Question: Level: Beginner
I am developing a GUI with wxPython on Windows 7 OS. I have a question regarding the 'wx.StaticText()'
I would like to have two different colors for a text in a 'wx.StaticText()' field.
How can I achieve that?
For eg: As shown in the image below I need two different parts of a text to have two different colors.

I tried to separate the text into two parts and then applied different colors to them but for some reason the first text fields doesn't appears only second one appears in the GUI. I even tried to use 'pos=()' in 'wx.StaticText()' and other options but nothing worked.
In my code I am creating panels in a loop and then inside the loop I am creating 'wx.StaticText()' fields and adding them to a panel. When the loop completes these panels are ultimately added to a BoxSizer.
The code snippet is given below (Please be advised that I have edited the code below from my actual code. My main idea is to know if my approach will solve this problem or not? My code is working fine for one wx.StaticText field, which prints the values in the panels in a same color.):
'''
k = 0
sizer = wx.BoxSizer(wx.VERTICAL)
for i in locations: #locations is defined in other part of the code
lPanels = 'lPanel'+str(k)
lPanels = wx.Panel(panel2, size=(screenWidth,50))
#panel2 and screenWidth are defined in other part of code.
label0 = str(k+1)+ '. '
label1 = locations[k]
text0 = wx.StaticText(lPanels, -1, label0)
text0.SetForegroundColour('#ffffff')
text1 = wx.StaticText(lPanels, -1, label1)
text1.SetForegroundColour('#000001')
sizer.Add(lPanels, 0, wx.ALL, 5)
k += 1
panel2.SetSizer(sizer)
'''
Is there a better way to approach this problem? Can some one provide a small example? Thank you.
PS: There is a similar kind of an old question <URL>. But it is not answered yet.
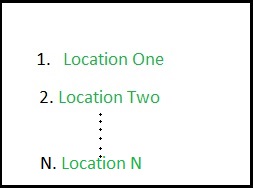
Answer: I believe your "text1" overlap "text0", that is why "the first text fields doesn't appears only second one appears in the GUI" as you said
Please try this:
'''
text0 = wx.StaticText(lPanels, -1, label0, pos=(0,0))
text0.SetForegroundColour('BLACK')
text1 = wx.StaticText(lPanels, -1, label1, pos=(50,0))
text1.SetForegroundColour('BLUE')
'''
EDIT:
Please check the value of "screenWidth", make sure its width is big enough to contain all the string.